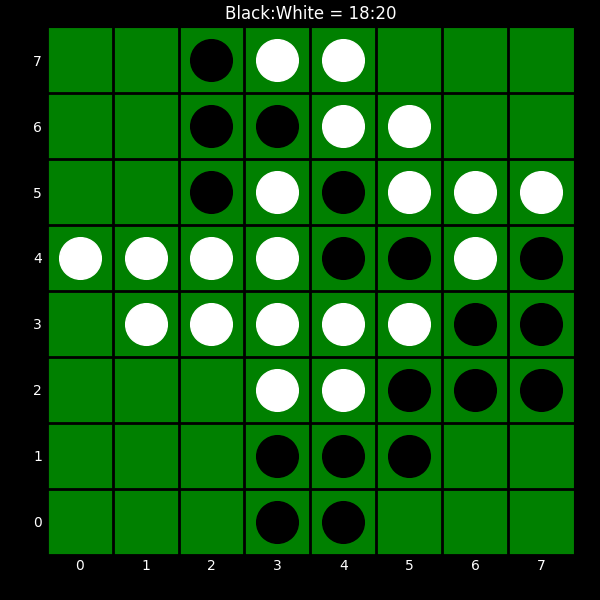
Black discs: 18
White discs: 20